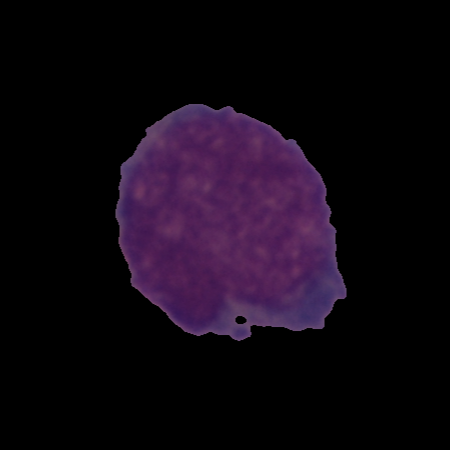
Label: cancer